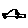
Label: car